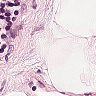
Metastatic tissue present: no